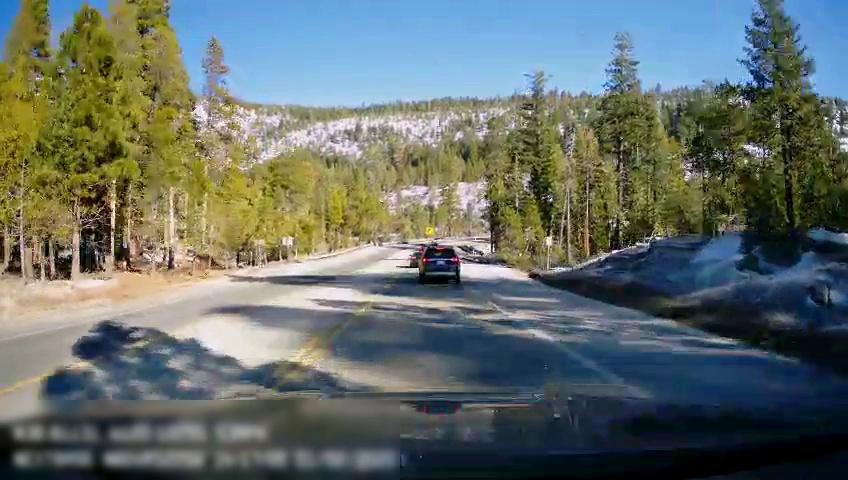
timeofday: Day
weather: Sunny
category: Drivable Space
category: Vehicles | SUV
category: Vehicles | Car
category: Lanes | Current Lane
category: Lanes | Alternate Lane
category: Lanes | Current Lane
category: Lanes | Opposite Lane
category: Lanes | Opposite Lane
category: Lanes | Opposite Lane
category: Traffic | Signs